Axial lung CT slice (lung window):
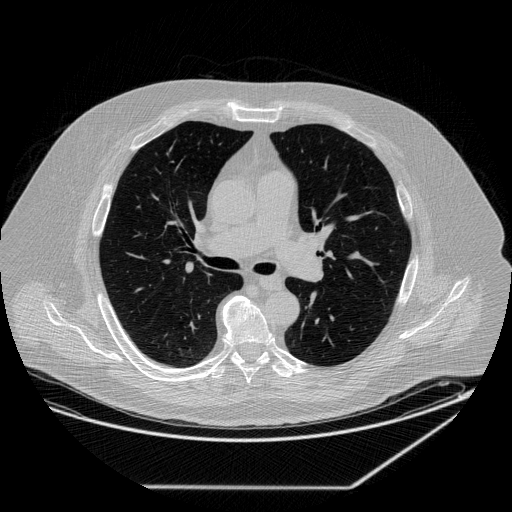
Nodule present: no